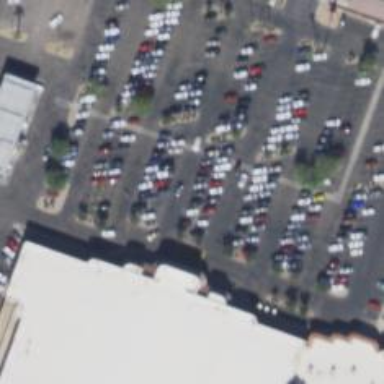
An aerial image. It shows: Parking space.